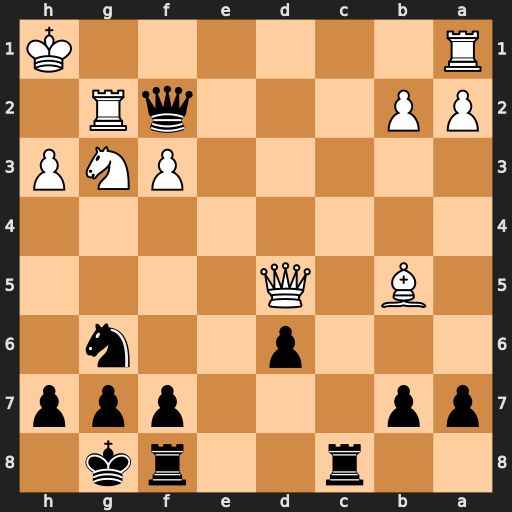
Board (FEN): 2r2rk1/pp3ppp/3p2n1/1B1Q4/8/5PNP/PP3qR1/R6K
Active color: b
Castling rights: -
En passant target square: -
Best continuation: Qxg2+ Kxg2 Nf4+ Kg1 Nxd5